Question: I have try below xml code but I do not get output as in image.
'''
<item >
<shape>
<gradient
android:startColor= "#AE845c"
android:endColor="#935Fc0"
/>
</shape>
</item>
'''
I want like this .

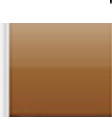
Answer: try to add angle
'''
<item >
<shape>
<gradient
android:angle="90"
android:startColor= "#bc9b78"
android:endColor="#7c4727"
/>
</shape>
</item>
'''
if it's not working please put code where you are using this.